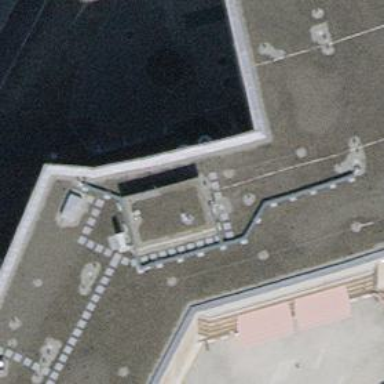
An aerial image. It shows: Building.